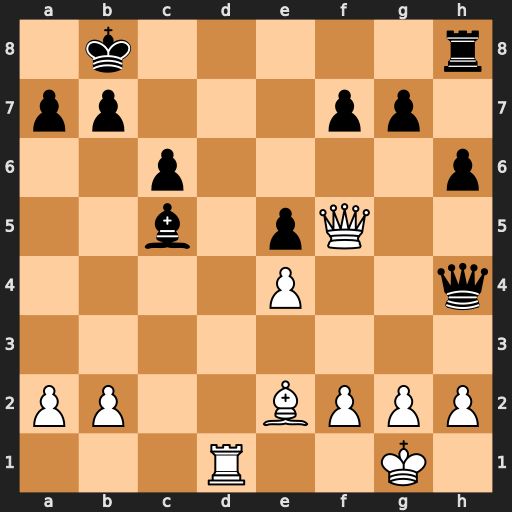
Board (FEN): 1k5r/pp3pp1/2p4p/2b1pQ2/4P2q/8/PP2BPPP/3R2K1
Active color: w
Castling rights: -
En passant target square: -
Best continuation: Qxe5+ Ka8 Qxc5